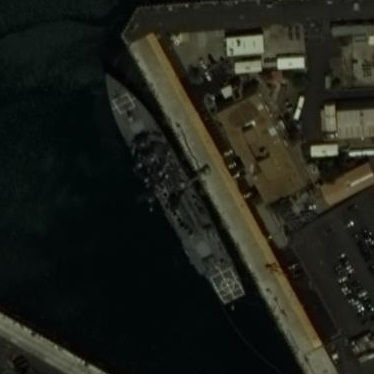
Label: Arleigh_Burke-class_destroyer